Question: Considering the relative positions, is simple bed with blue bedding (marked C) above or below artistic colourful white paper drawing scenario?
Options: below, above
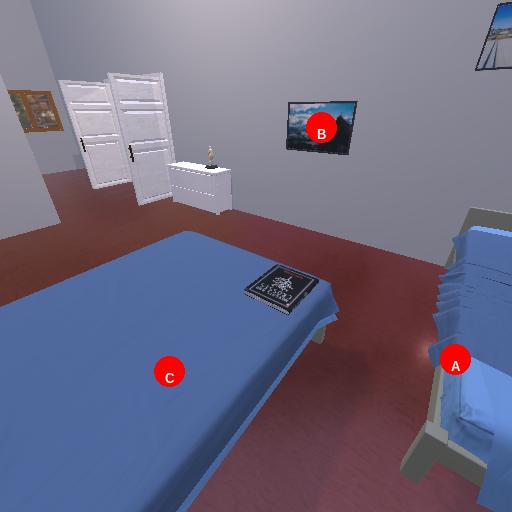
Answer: below